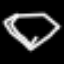
Label: diamond